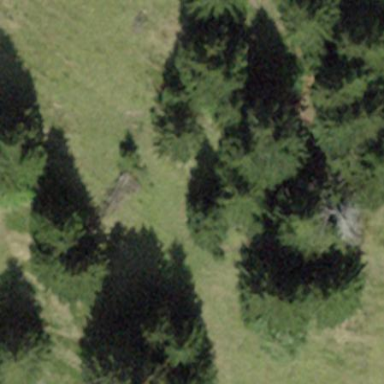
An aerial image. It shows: Forest area.